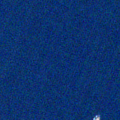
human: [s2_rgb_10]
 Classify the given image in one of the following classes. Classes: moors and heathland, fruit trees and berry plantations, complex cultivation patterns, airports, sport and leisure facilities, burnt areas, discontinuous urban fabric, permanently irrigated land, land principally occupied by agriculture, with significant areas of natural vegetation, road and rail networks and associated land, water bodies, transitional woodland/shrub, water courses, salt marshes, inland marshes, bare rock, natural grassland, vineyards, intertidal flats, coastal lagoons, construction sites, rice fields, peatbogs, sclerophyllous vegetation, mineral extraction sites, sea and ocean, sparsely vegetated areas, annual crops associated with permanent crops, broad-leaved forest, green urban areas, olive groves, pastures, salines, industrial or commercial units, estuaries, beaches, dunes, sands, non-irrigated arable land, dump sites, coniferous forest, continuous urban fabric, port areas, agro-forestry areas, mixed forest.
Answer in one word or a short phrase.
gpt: sea and ocean